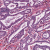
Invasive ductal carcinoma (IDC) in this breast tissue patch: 1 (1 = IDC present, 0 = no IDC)